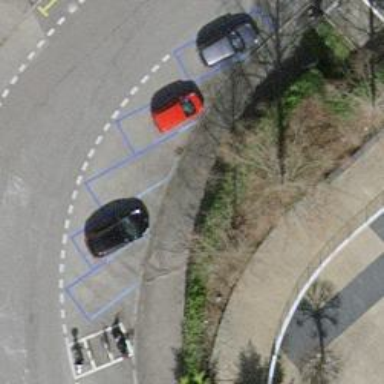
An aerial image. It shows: Motorcycle parking area.